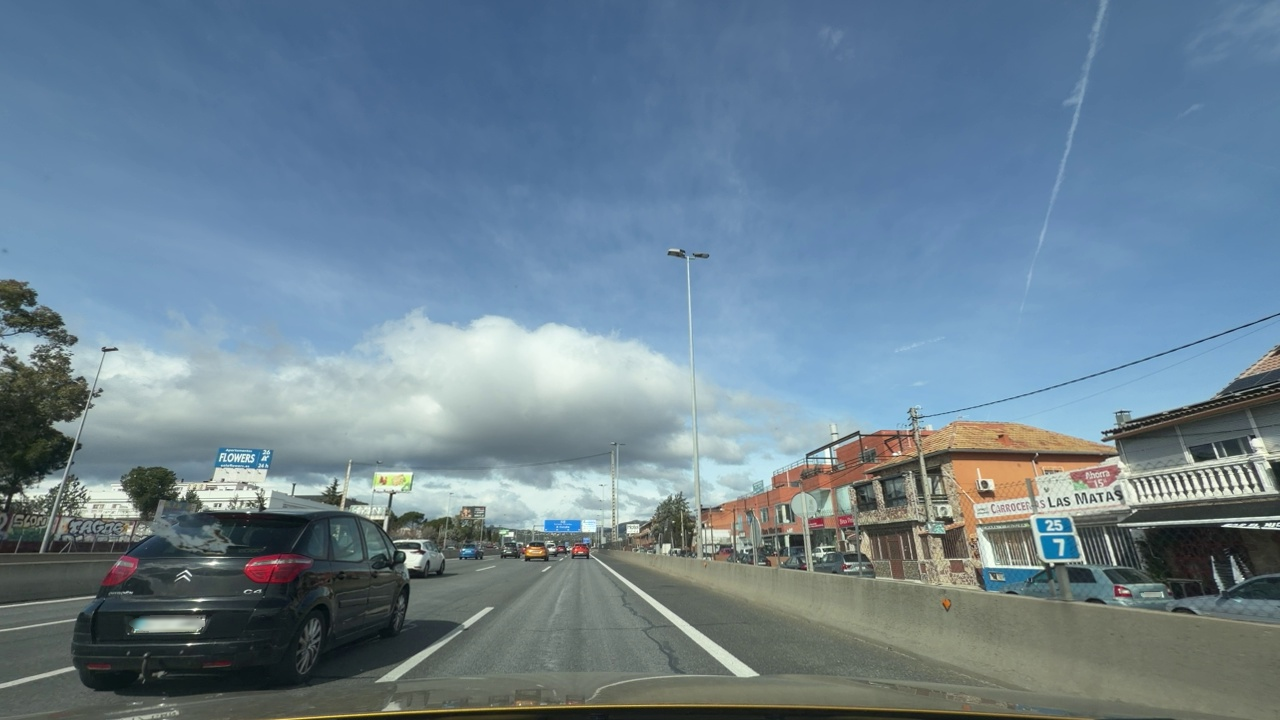
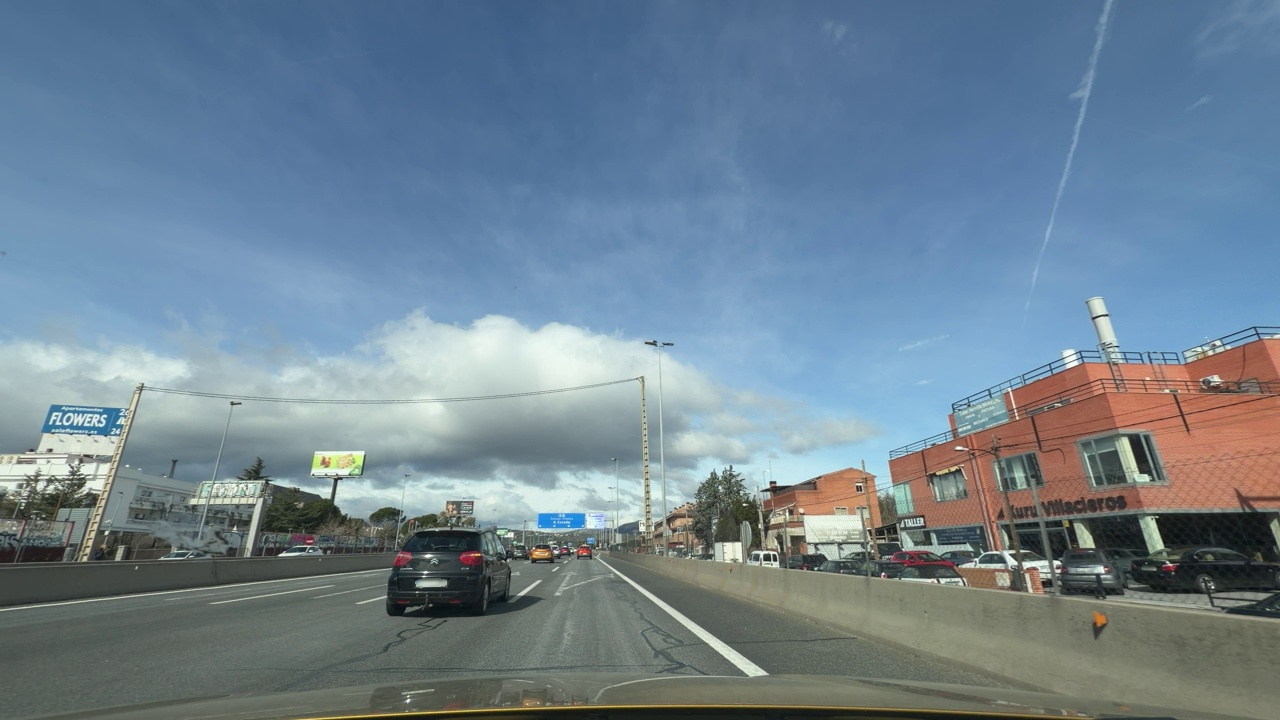
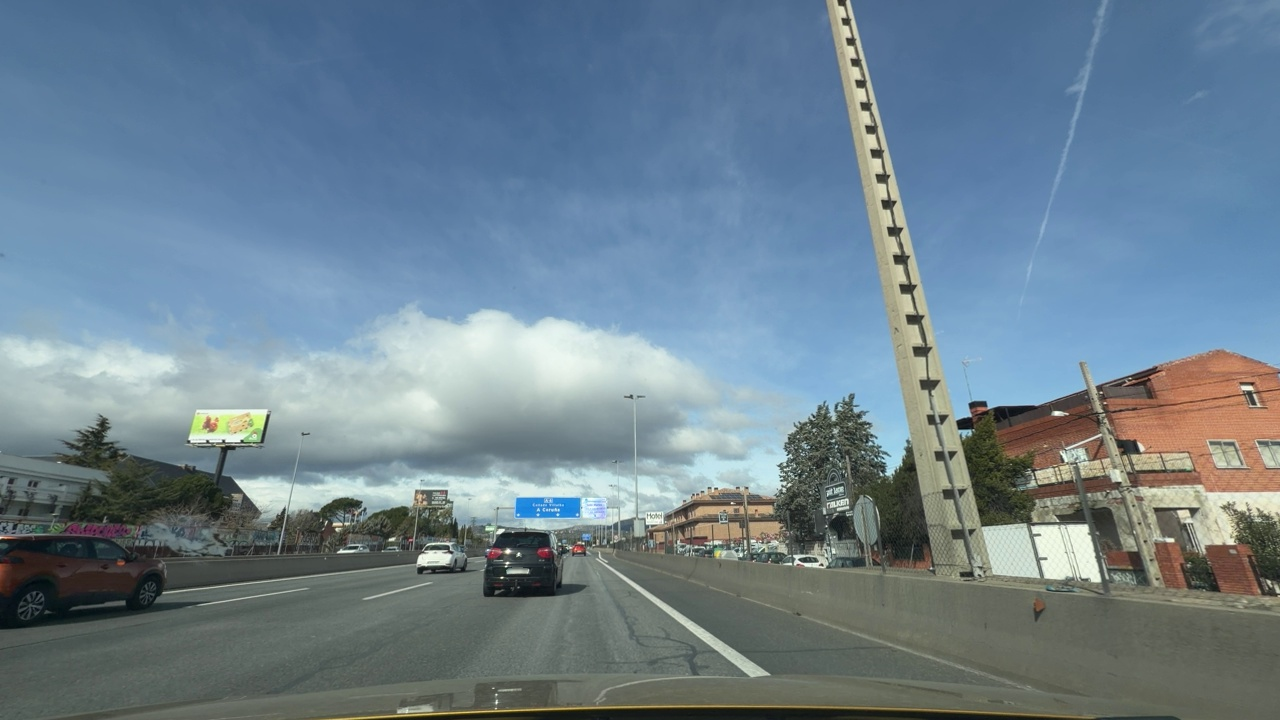
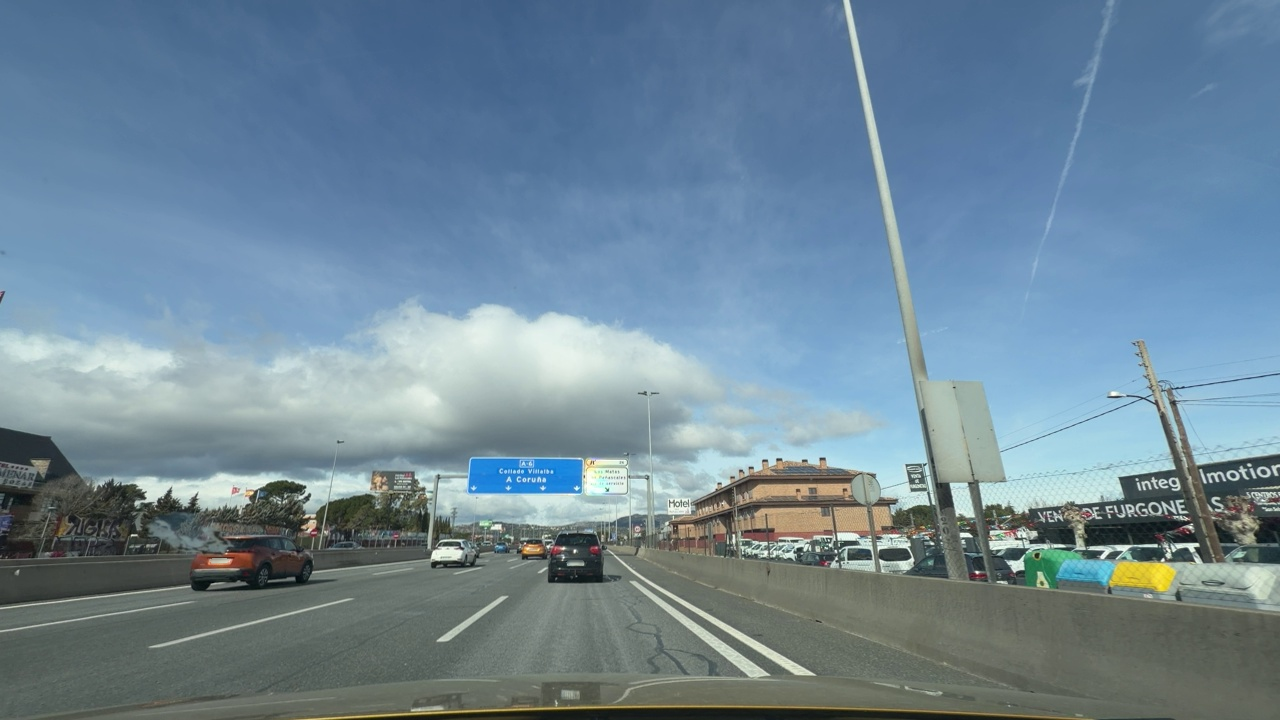
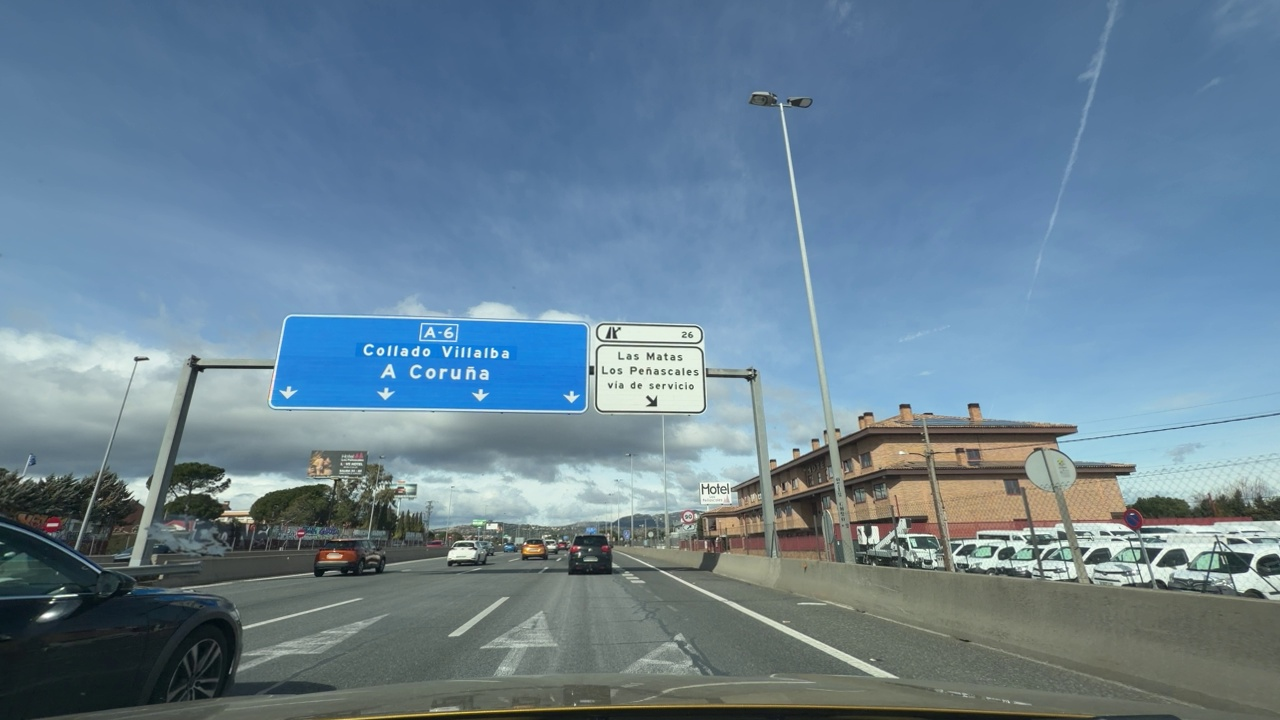
Situation: Cut in
Question: Is a vehicle from an adjacent lane moving into the ego lane?
Answer: Yes
Reasoning: There is a black vehicle coming from the left that is joining ego lane making a cut in manouver during the sequence of pictures

Situation: Cut in
Question: Has a vehicle merged into the ego lane directly ahead of the ego vehicle without any intermediate vehicle?
Answer: Yes
Reasoning: There are no vehicles in between the ego and the vehicle incorporating into ego lane. After the incorporation it became the new leading vehicle

Situation: Cut in
Question: Is the ego vehicle currently inside a roundabout?
Answer: No
Reasoning: Ego is driving on the right lane of a highway, made out of 3 lanes

Situation: Cut in
Question: Is the ego vehicle currently within an intersection?
Answer: No
Reasoning: Ego is driving in a highway